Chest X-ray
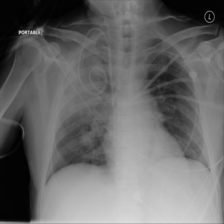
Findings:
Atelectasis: negative
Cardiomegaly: negative
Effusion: negative
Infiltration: negative
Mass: negative
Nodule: positive
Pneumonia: negative
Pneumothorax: negative
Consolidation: negative
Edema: negative
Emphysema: negative
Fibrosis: negative
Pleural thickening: negative
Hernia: negative